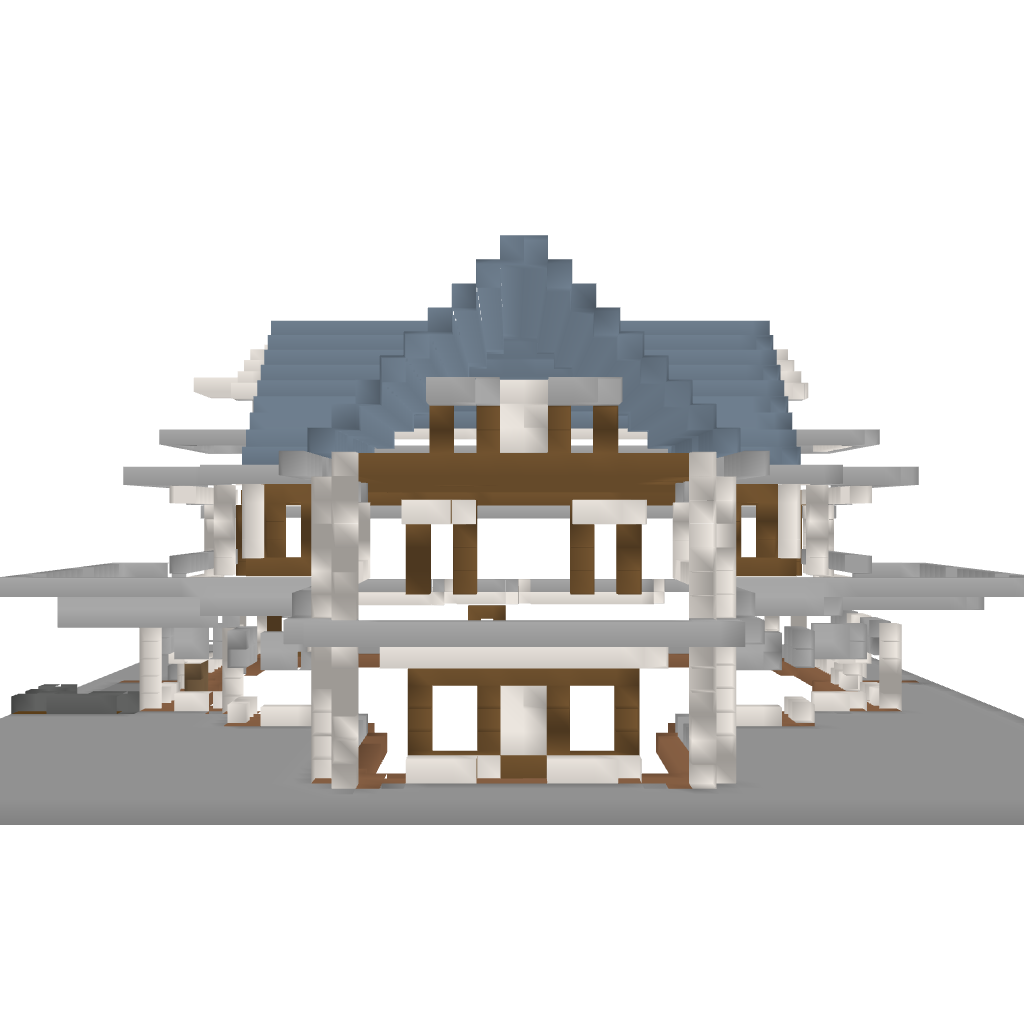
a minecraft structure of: Contemporary Modern House